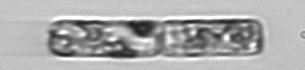
Label: Guinardia_delicatula